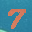
Label: 7